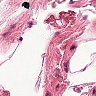
Metastatic tissue present: no